Question: I've been hacking and googling for a while now, and I've found several statck overflow threads that seemed like they were written for older versions of intellij, with various application servers. Usually they tell you to enter
'''
java -Xdebug -Xrunjdwp:transport=dt_socket,address=51887,suspend=n,server=y
'''
<URL> suggests using something like
'''
-agentlib:jdwp:transport=dt_socket,address=51887,suspend=n,server=y
'''
But then I get this:
'''
Error occurred during initialization of VM
Could not find agent library: libjdwp:transport.jnilib (searched /Library/Java/JavaVirtualMachines/1.6.0_37-b06-434.jdk/Contents/Libraries:/System/Library/Java/Extensions:/Library/Java/Extensions:.)
'''
Then after one or the other of the above they tell you something like "Edit Configurations> jetty > remote and enter localhost, 51887" (the port number varies)
However in 12, the page you land on after you select remote has a plethora of options, and is asking for JNDI ports, not jdwp ports on another tab it actually suggests the jdwp parameters above.
Researching the JNDI port bit, generally yields instructions to add args like this to your command line...
'''
-Dcom.sun.management.jmxremote= -Dcom.sun.management.jmxremote.port=1099 -Dcom.sun.management.jmxremote.ssl=false -Dcom.sun.management.jmxremote.authenticate=false'''
I've done that too and I can see port 1099 held by java (using lsof) and I can telnet to 1099, so I know the JVM is listening. (We'll try not to worry about the fact that that appears to say, open up a port by which anyone install arbitrary java code over the network to your computer without a password)
However, in Intellij whenever I try to deploy and debug it gives me the following message:

I can see java RMI communications over 1099 when I snoop port 1099 with wireshark (but they are illegible). Evidently, the communications are not satisfactory for Intellij, so I'm wondering if there's something I need to do to Jetty to get it to play nice. Note that changing the Jetty version is not presently an option, so let's not go there :).
I've also tried removing the artifact, disabling make, and trying to just connect the debugger, but it still gives me the same red baloon and error message, so evidently the JNDI (port 1099) part is required.
Does anyone see something I'm doing wrong, or know of something else I should do to get this to work?
(I'm wondering if it is something similar to this: <URL>
Thanks to <URL> I've discovered that it is possible to get the debugger connected if you don't specify Edit Configurations> + > jetty > remote, but instead choose Edit Configurations > + > remote, but debug and deploy is what I'm after so that's only a half solution.
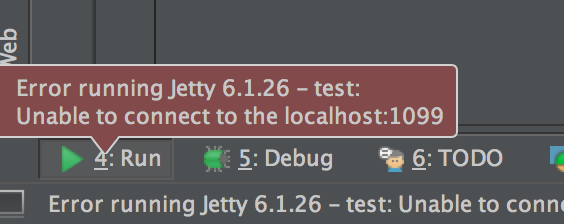
Answer: Jetty 'remote' configuration requires several manual steps which are performed automatically when you start Jetty directly from IDEA using the 'local' configuration instead.
If you absolutely must use the 'remote' configuration, try the following steps:
In the 'Remote staging' section of the 'Server' tab of the IDEA Jetty remote run configuration:
- 'Same file system''Type''Host'- '<Jetty home>/contexts''Local path''contexts'
(settings will differ if you have Jetty running on another machine than IDEA, but I assume it's the same machine in your case)
Pass the following VM parameters to the Jetty process:
'''
-Dcom.sun.management.jmxremote=
-Dcom.sun.management.jmxremote.port=<JNDI port>
-Dcom.sun.management.jmxremote.authenticate=false
-Dcom.sun.management.jmxremote.ssl=false
-DOPTIONS=jmx
'''
'<JNDI port>' value should be the same as specified in the 'JNDI port' field of the IDEA Jetty run configuration
Pass the following configuration files to the Jetty process (in the command line):
- 'etc/jetty-jmx.xml'- 'etc/jetty.xml'
If you need to debug, you should also pass to Jetty process VM parameters taken from IDEA Jetty run configuration: 'Startup/Connection' tab, select 'Debug' list item under the 'To debug remote server JVM ...'
Here is the sample command line to start Jetty process with all the required options:
'''
java -Xdebug -Xrunjdwp:transport=dt_socket,address=60208,suspend=n,server=y -DSTOP.PORT=0 -Dcom.sun.management.jmxremote= -Dcom.sun.management.jmxremote.port=1099 -Dcom.sun.management.jmxremote.authenticate=false -Dcom.sun.management.jmxremote.ssl=false -DOPTIONS=jmx -Dfile.encoding=UTF-8 -classpath start.jar etc/jetty-jmx.xml etc/jetty.xml
'''